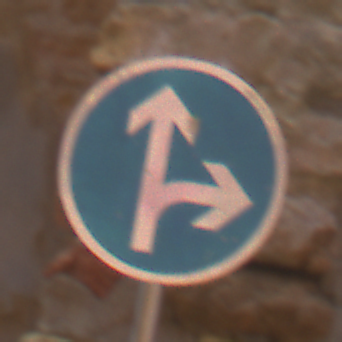
Verkehrszeichen: VorgeschriebeneFahrtrichtungGeradeausOderRechts
Umgebung: Outdoor, Urban
Tageszeit: MorningAfternoon
Wetter: Clear
Licht: Natural
Jahreszeit: NotSpecified
Kontrast: MediumContrast